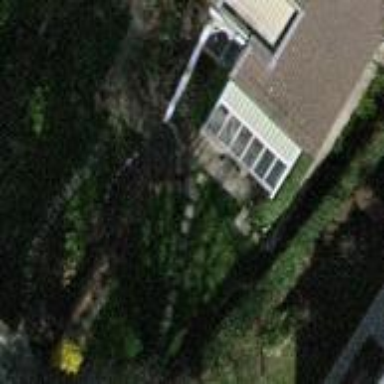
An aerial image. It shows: Garden enclosed by fence.